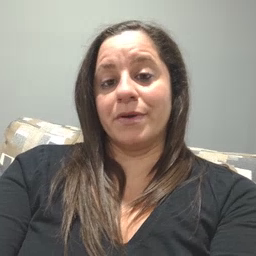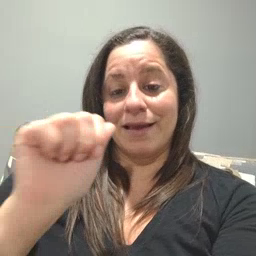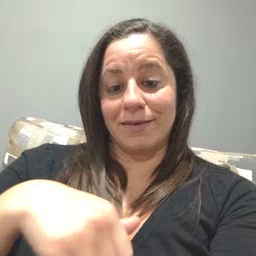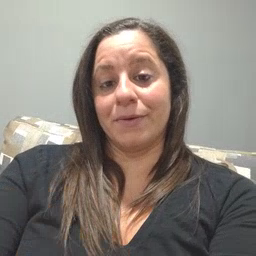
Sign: can